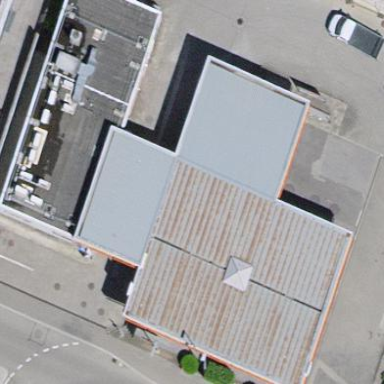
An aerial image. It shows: Convenience shop located within building.